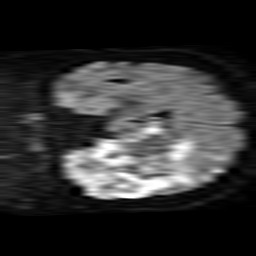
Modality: TRACE
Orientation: coronal
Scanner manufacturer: philips
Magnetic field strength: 1.5 T
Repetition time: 3.398 s
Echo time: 0.09411 s